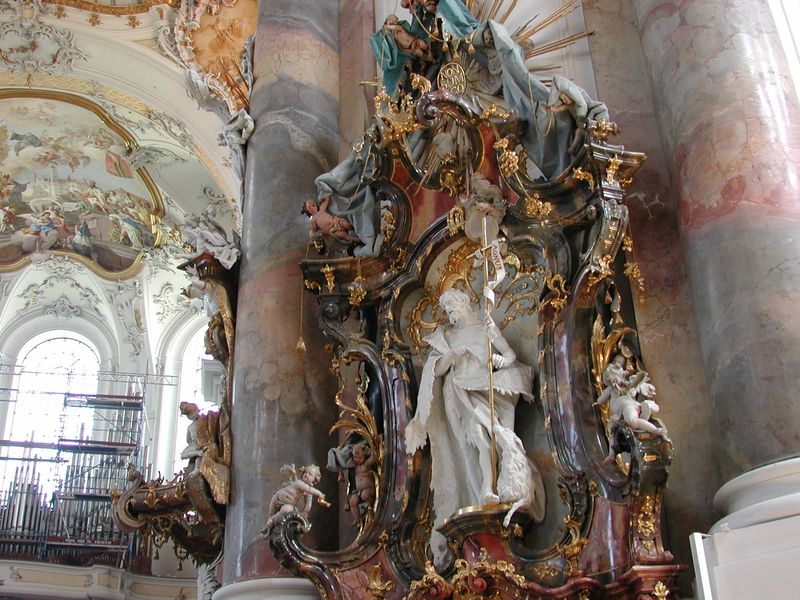
Titel: Ottobeuren, Klosterkirche
Künstler: Christoph Vogt
Standort: Ottobeuren, Klosterkirche (EU - D - Bayern)
Schlagwörter: blau, gott, haut, mann, weiß, bunt, fenster, marmor, säule, säulen, gebäude, rot, tuch, malerei, ornament, bart, barock, falten, johannes, rahmen, täufer, innenraum, vorhang, kirche, figur, gold, stehend, rokoko, rosa, engel, putte, putto, statue, fell, relief, farbig, stab, figuren, detail, stuck, plastik, foto, gerüst, lamm, kreuz, dom, strahlen, altar, orgel, kanzel, christus, jesus, christlich, heiliger, fresko, gips, prunk, heilig, putten, pute, putti, petrus, fresco, sakralbau, aureole, kreut, stuckmarmor, figut, grabmahl, rocaille, johannes der täufer, kruez, kirchenfenster, orgenpfeifen, katholisch, glorie, himmelsgewölbe, seitenaltar, puti, heilige geist, deckenfresco, non, christut, heilige johannes